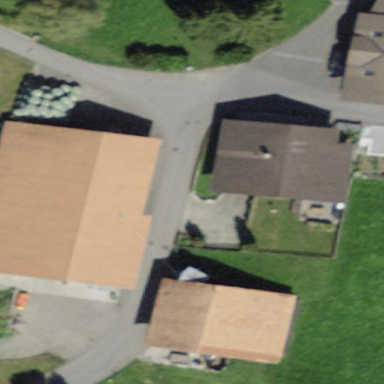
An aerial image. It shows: Barn.